八年级 · 度量几何学
如图, 在 $\triangle A B C$ 中, $B C$ 的垂直平分线分别交 $A C, B C$ 于点 $D, E$.

若 $\triangle A B C$ 的周长为 $22, B E=4$, 则 $\triangle A B D$ 的周长为 $(\quad)$

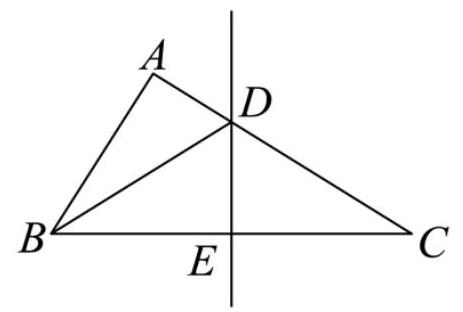
14
B. 18
C. 20
D. 26
答案: A